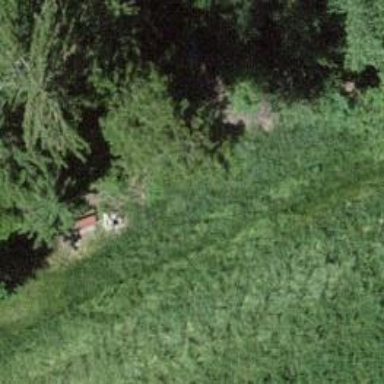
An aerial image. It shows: Red bench.